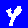
Digit: 4